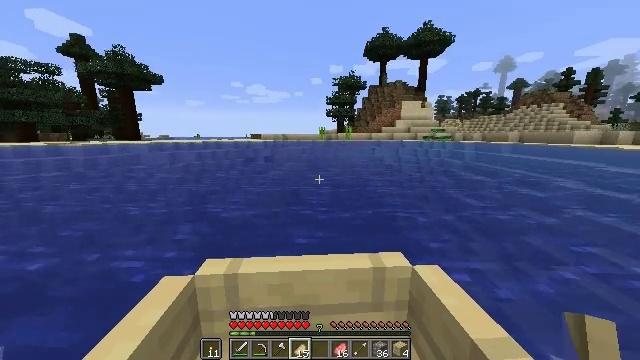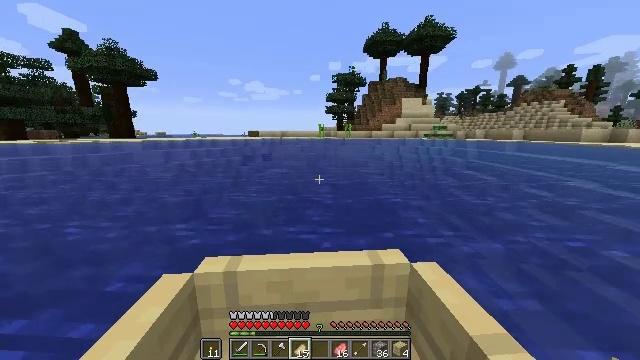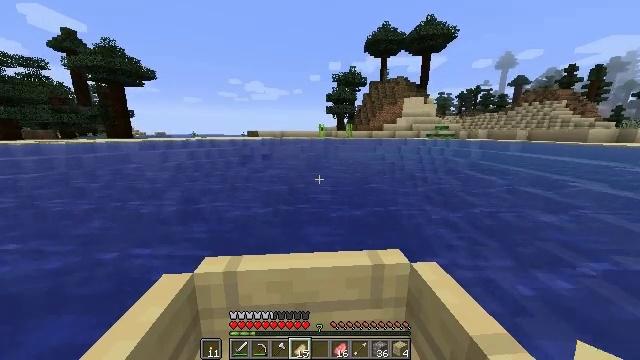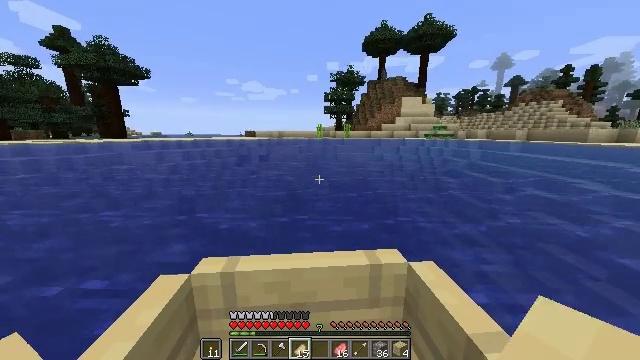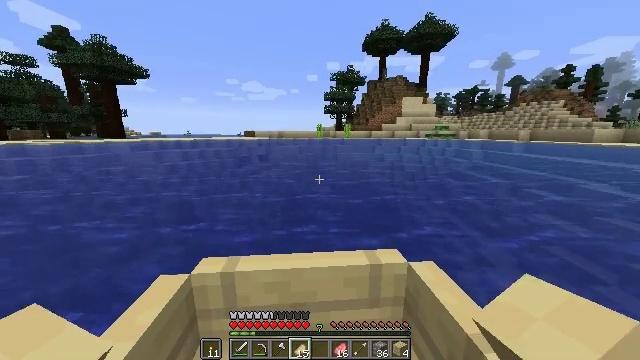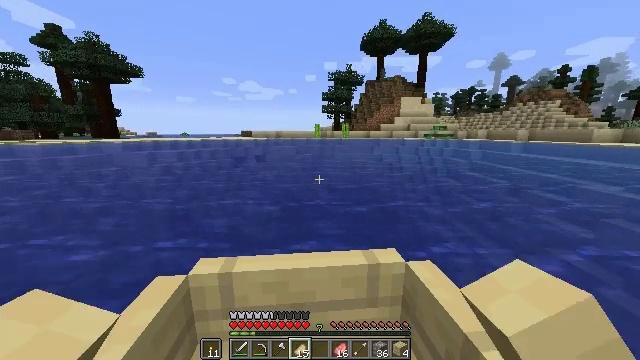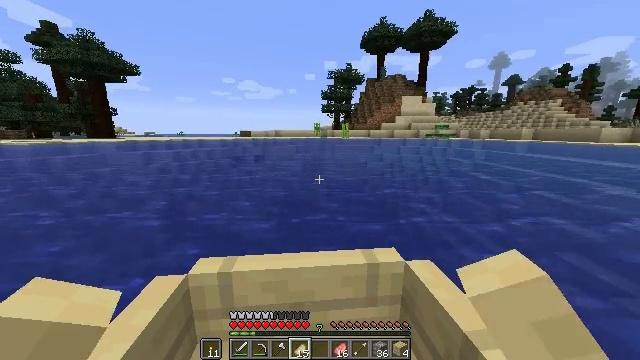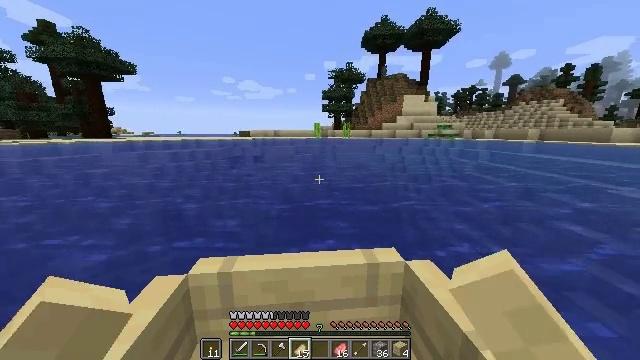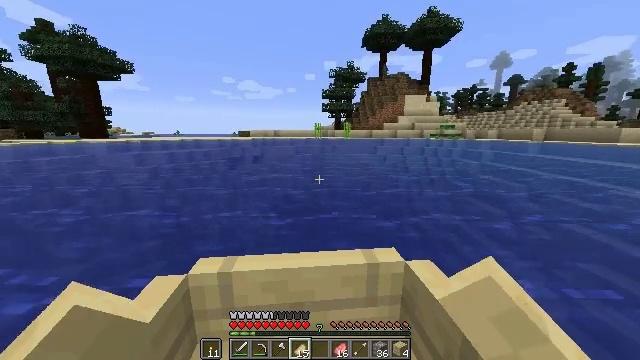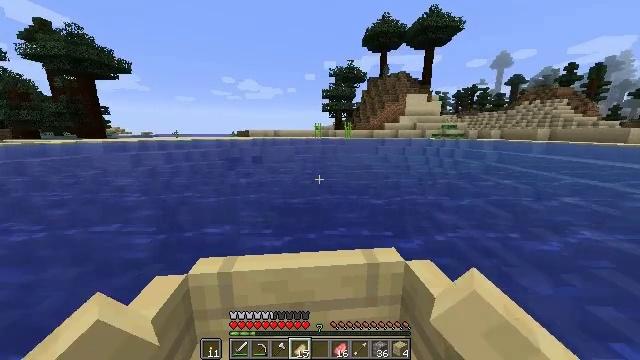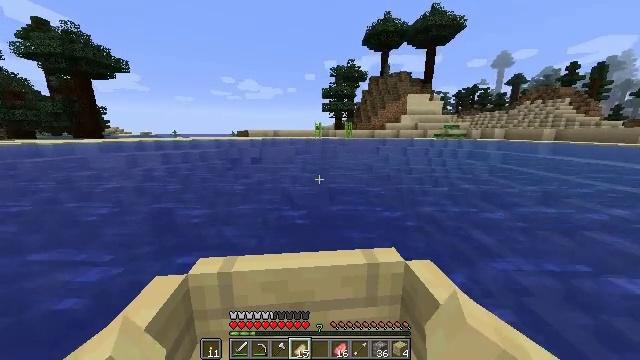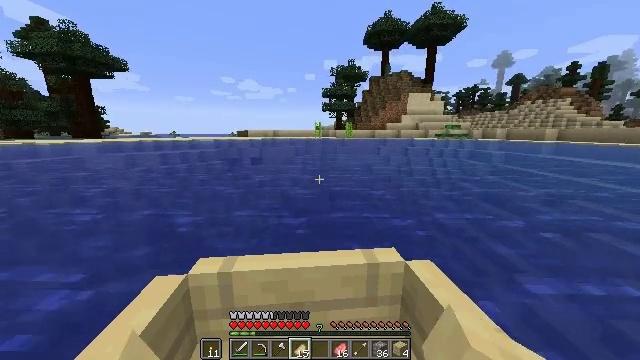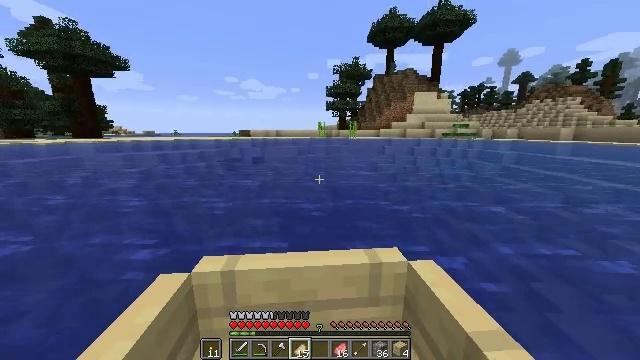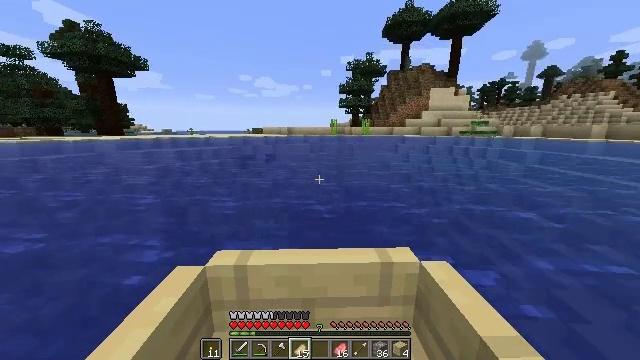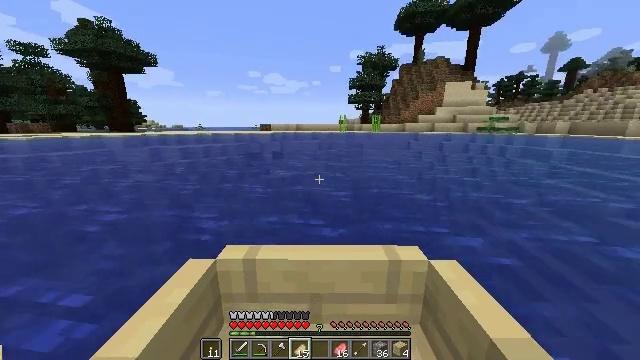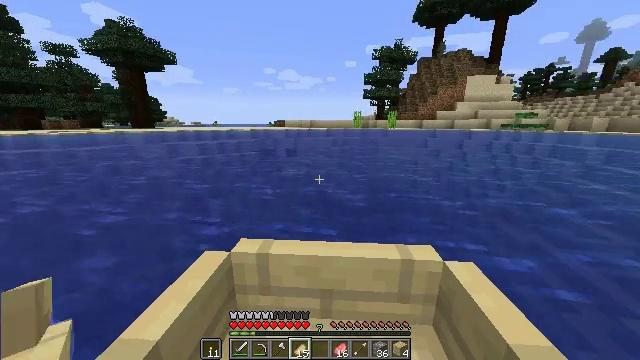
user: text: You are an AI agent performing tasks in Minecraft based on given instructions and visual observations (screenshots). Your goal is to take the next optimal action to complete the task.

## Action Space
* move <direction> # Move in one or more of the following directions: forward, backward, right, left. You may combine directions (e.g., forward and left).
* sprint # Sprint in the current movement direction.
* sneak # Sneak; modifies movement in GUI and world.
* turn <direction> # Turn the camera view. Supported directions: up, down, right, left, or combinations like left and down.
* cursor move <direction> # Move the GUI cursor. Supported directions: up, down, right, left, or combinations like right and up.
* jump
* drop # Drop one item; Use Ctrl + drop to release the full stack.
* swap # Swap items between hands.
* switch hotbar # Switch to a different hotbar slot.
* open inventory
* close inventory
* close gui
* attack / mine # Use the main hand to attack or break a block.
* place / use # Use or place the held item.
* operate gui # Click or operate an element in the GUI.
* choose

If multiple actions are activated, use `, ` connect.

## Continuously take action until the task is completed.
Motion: motion action
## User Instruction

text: Collect sugar cane near water sources.
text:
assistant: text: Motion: move forward, sprint
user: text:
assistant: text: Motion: move forward, sprint
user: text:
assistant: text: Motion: move forward, sprint
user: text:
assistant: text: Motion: move forward, sprint
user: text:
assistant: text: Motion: move forward, sprint
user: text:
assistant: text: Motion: move forward, sprint
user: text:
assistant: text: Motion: move forward, sprint
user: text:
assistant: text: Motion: move forward, sprint
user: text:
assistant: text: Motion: move forward, sprint
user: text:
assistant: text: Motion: move forward, sprint
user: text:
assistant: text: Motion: move forward, sprint
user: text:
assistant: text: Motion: move forward, sprint
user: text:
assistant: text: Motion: move forward, sprint, turn left
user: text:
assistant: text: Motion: move forward, sprint, turn left
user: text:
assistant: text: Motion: move forward, sprint, turn left
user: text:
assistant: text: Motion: move forward, sprint, turn left
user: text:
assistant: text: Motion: move forward, sprint, turn left
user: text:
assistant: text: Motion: move forward, sprint
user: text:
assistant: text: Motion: move forward, sprint
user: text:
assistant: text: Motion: move forward, sprint
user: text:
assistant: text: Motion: move forward, sprint
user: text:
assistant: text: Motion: move forward, sprint
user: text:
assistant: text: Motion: move forward, sprint, turn left
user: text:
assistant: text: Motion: move forward, sprint
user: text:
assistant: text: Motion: move forward, sprint
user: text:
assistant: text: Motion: move forward, sprint
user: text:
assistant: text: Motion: move forward, sprint
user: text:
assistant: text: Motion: move forward, sprint
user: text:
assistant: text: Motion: move forward, sprint
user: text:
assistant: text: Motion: move forward, sprint